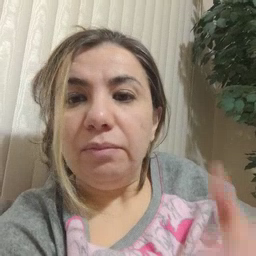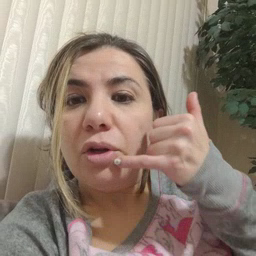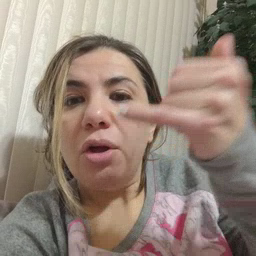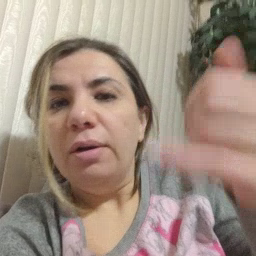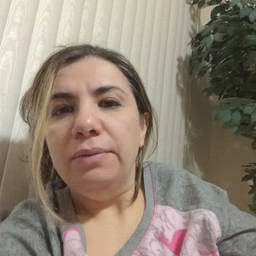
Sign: callonphone